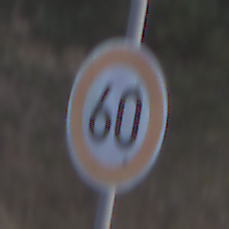
Verkehrszeichen: Geschwindigkeit60
Umgebung: Outdoor, Nature
Tageszeit: MorningAfternoon
Wetter: PartlyCloudy
Licht: Natural
Jahreszeit: NotSpecified
Kontrast: HighContrast